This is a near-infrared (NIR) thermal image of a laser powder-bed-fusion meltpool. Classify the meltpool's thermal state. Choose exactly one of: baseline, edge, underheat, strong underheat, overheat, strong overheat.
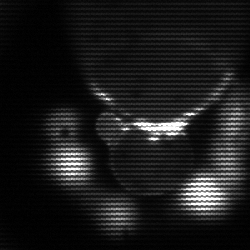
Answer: baseline